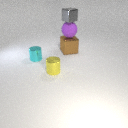
large brown metal cube behind small yellow metal cylinder